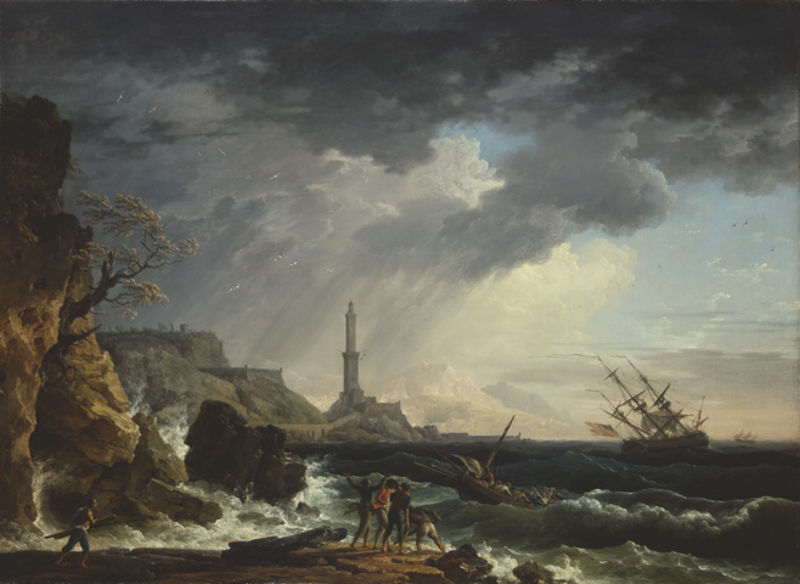
Titel: Der Sturm
Künstler: Claude Joseph Vernet
Standort: Karlsruhe
Institution: Staatliche Kunsthalle Karlsruhe
Schlagwörter: baum, berg, blau, dunkel, felsen, gemälde, gewitter, himmel, kampf, meer, schatten, vogel, wasser, weiß, wolken, gelb, grün, landschaft, menschen, sand, see, ufer, abend, braun, bunt, grau, holz, licht, männer, nacht, schwarz, rot, wolke, steine, öl, ferne, horizont, natur, vögel, wind, wolen, sonne, england, boot, boote, kahn, turm, gischt, küste, schiff, schiffe, segel, segelboot, segelschiffe, strand, wellen, düster, flagge, mast, segelschiff, berge, fels, felswand, hang, klippen, steilhang, mauer, rauh, wolkenlos, amerika, masten, böschung, schaum, brandung, gicht, landung, schiffbruch, seenot, seestück, sinken, staffage, stranden, sturm, stürmisch, treibholz, tsunami, unglück, untergang, unwetter, wetter, wild, wogen, ruderboot, segelboote, klippe, segler, steilküste, regen, buch, tumr, strahlen, leuchtturm, gefahr, seegang, lichtstrahlen, lanschaft, hilfe, stark, landscahft, drama, gestrandet, kentern, retten, rettung, kliff, peitschen, retter, himmer, seeleute, wolkenbruch, dreimaster, rettungsboot, schiffsbruch, leuchttrum, lichtturm, amerikanisch, gestrandete, segelbott, unbändig, beeindruckend, fesl, fellsen, blöau, wolklen, graue wolken, gerettete, leuchttumr, sturmböe, sturmbö, wokrn, aufklärend, wetteruschwung